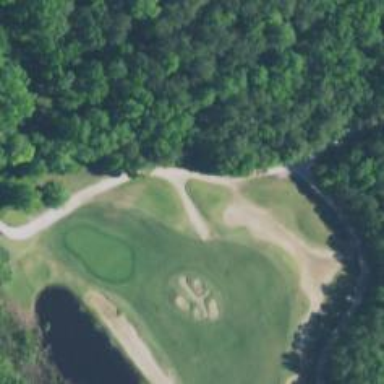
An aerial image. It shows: Path for golf carts.